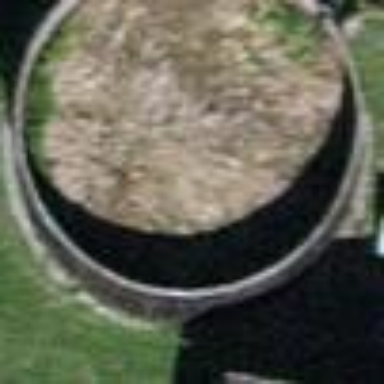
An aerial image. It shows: Storage tank that is man-made.